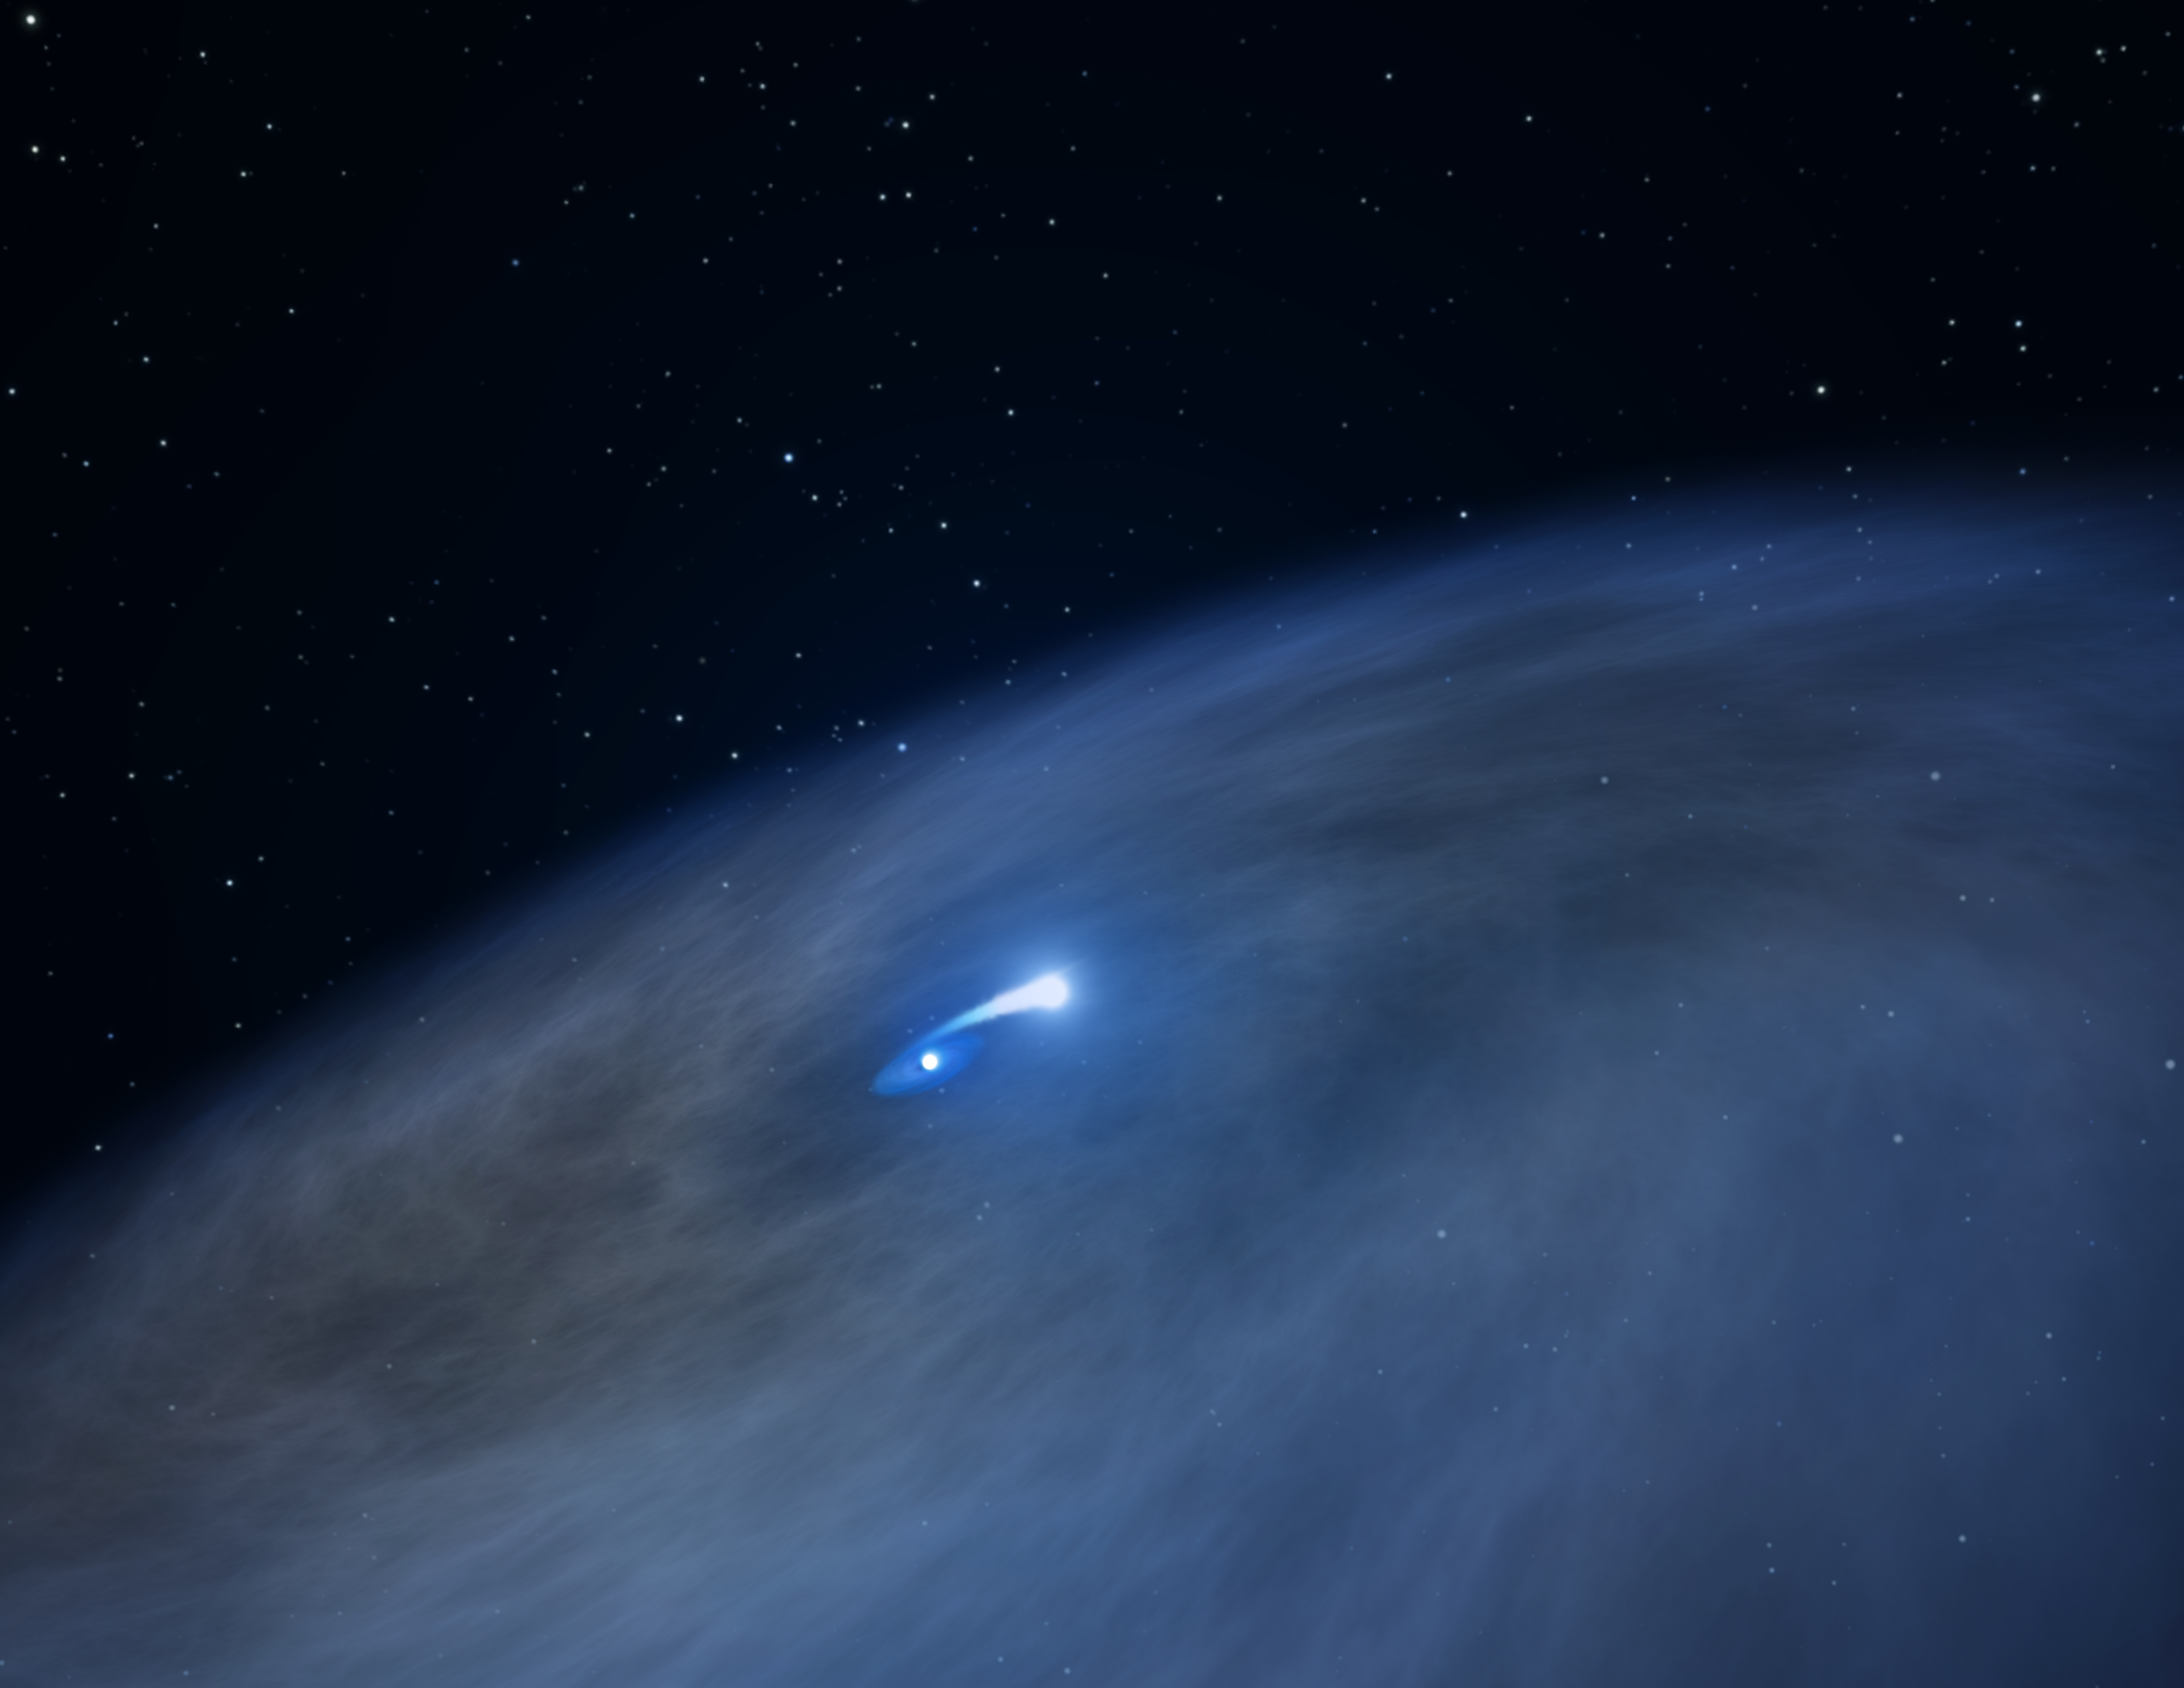
Hubble Observes One-of-a-Kind Star Nicknamed ‘Nasty’ Hubble, Milky Way, star